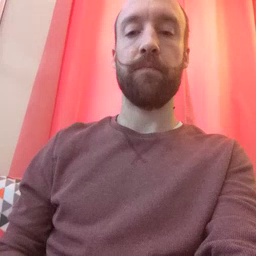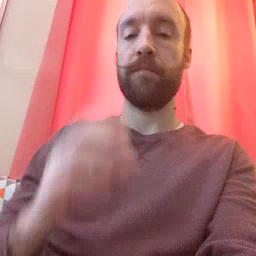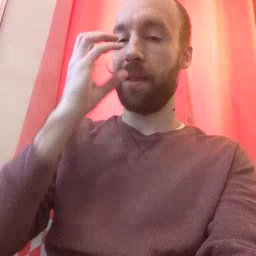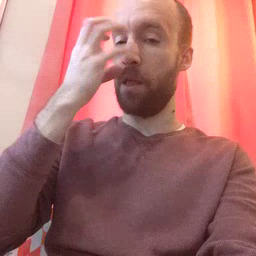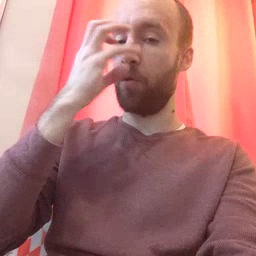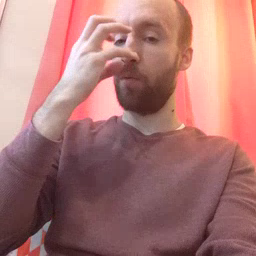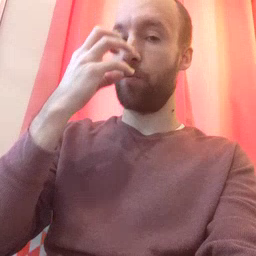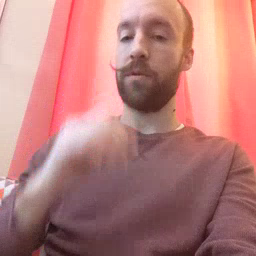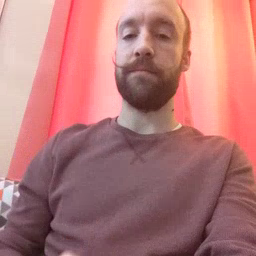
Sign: clown